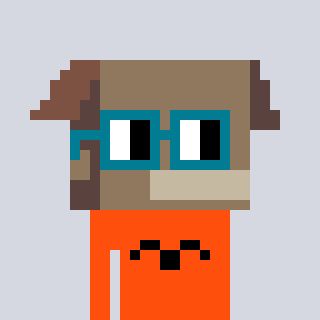
a pixel art character with square dark green glasses, a box-shaped head and a orange-colored body on a cool background